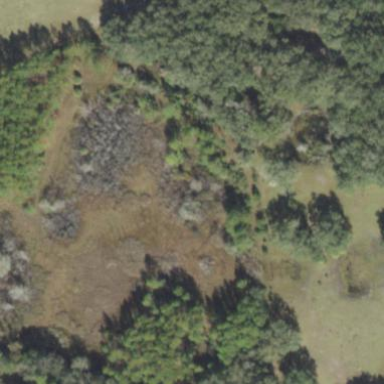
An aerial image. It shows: Wetland area characterized by wet meadow.